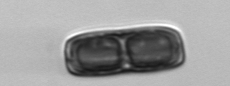
Label: Ephemera